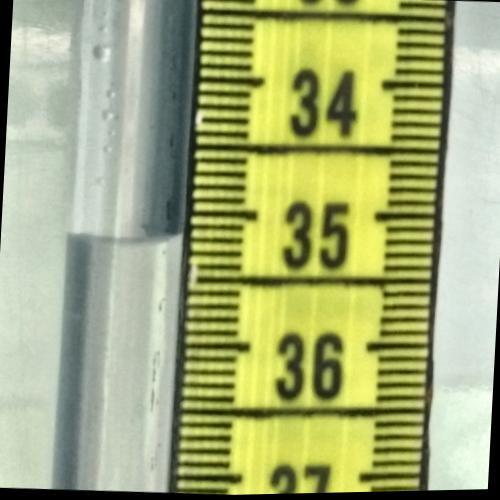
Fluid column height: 35.2 cm